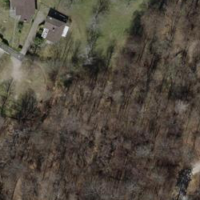
EUNIS habitat code: 41
Species observed at this site:
Aquilegia vulgaris